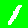
Digit: 1